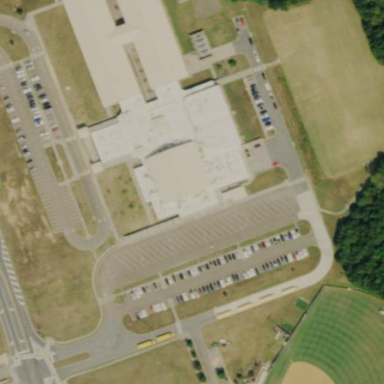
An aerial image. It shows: School.